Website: bh-photo
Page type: account-selection
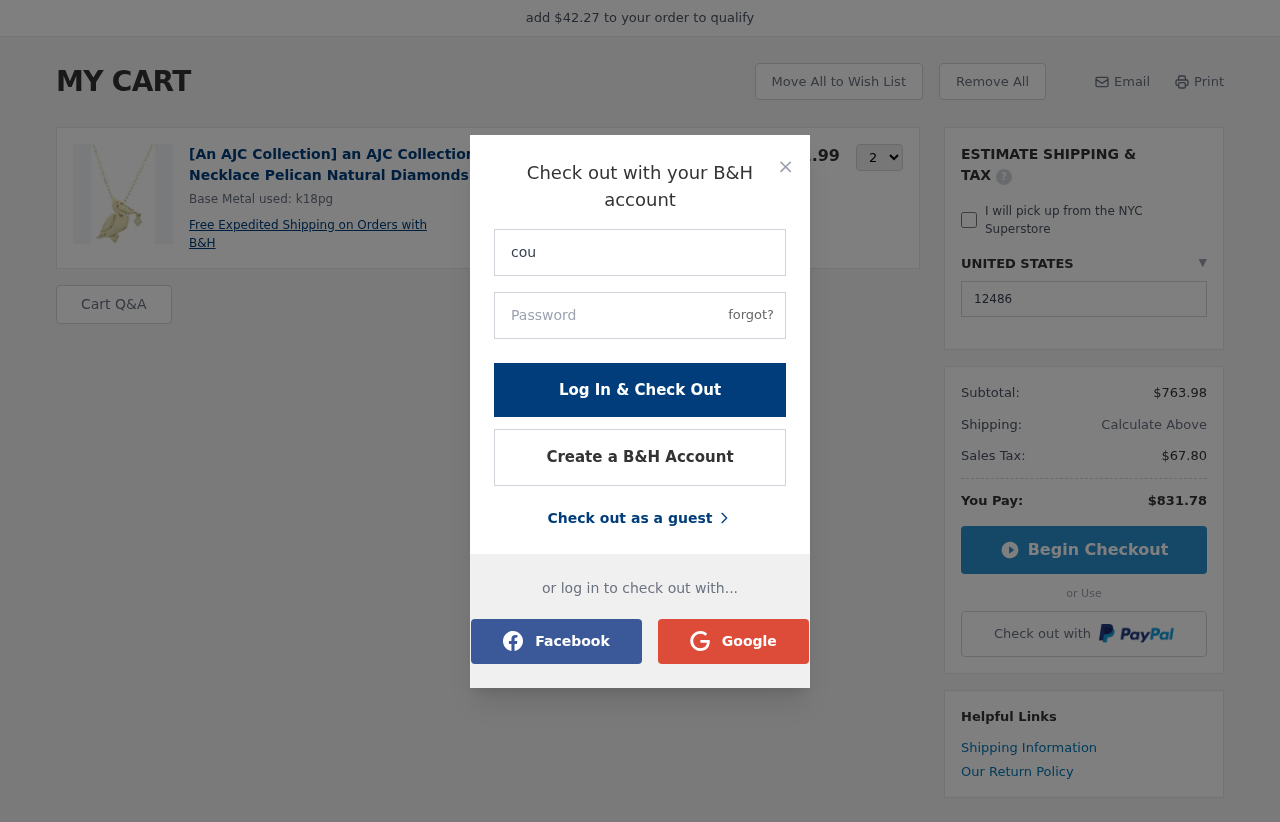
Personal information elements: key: PII_COUNTRY
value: UNITED STATES
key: PII_LOGIN_USERNAME
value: courtney2512
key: PII_POSTCODE
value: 12486
Product elements: key: PRODUCT1_DESC
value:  Base Metal used: k18pg
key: PRODUCT1_NAME
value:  [An AJC Collection] an AJC Collection K18PG Bird Motif Necklace Pelican Natural Diamonds with ajn02
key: PRODUCT1_PRICE
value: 381.99
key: PRODUCT1_QUANTITY
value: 2
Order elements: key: ORDER_SUBTOTAL
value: $763.98
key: ORDER_TAX
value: $67.80
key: ORDER_TOTAL
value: $831.78
Other elements: key: AMOUNT_TO_QUALIFY
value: $42.27